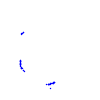
Particle: kaon